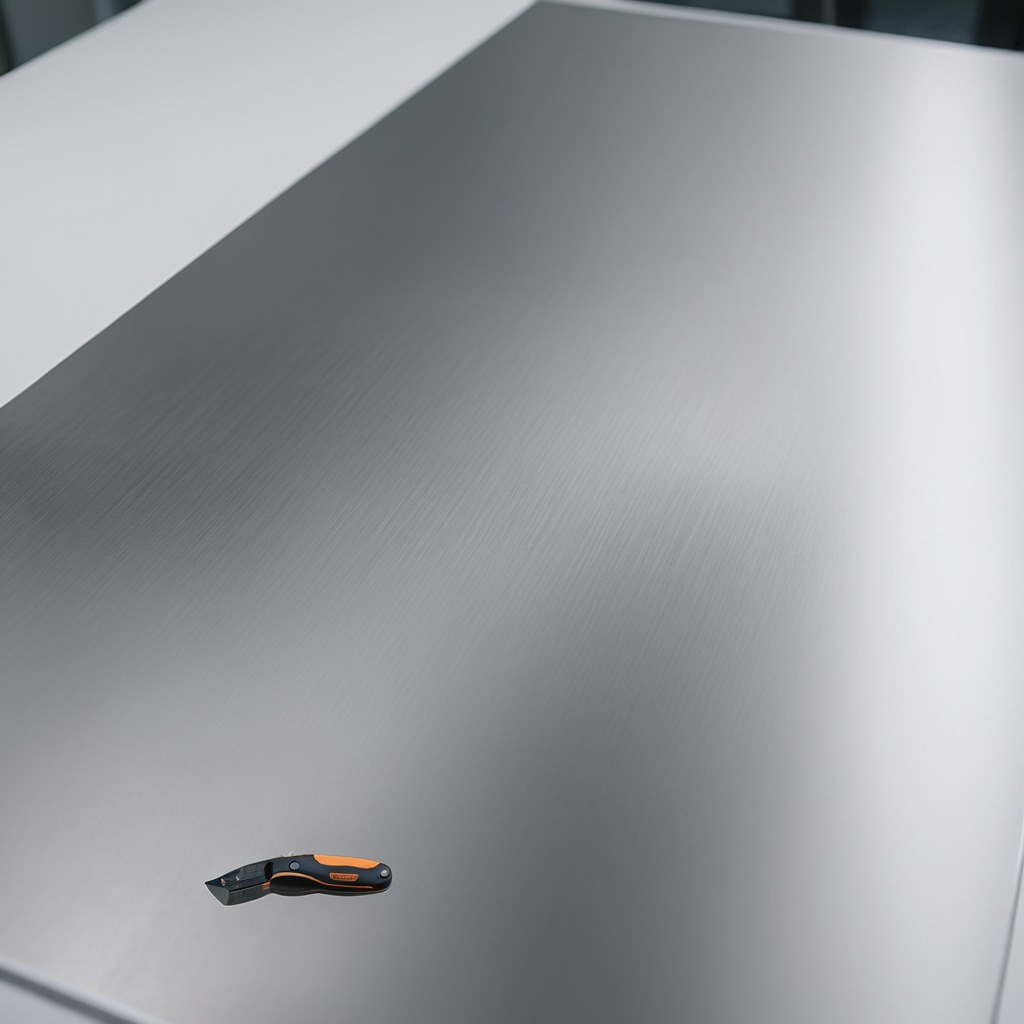
A utility knife is lying on a stainless steel table in a high-end prototyping lab.